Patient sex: M
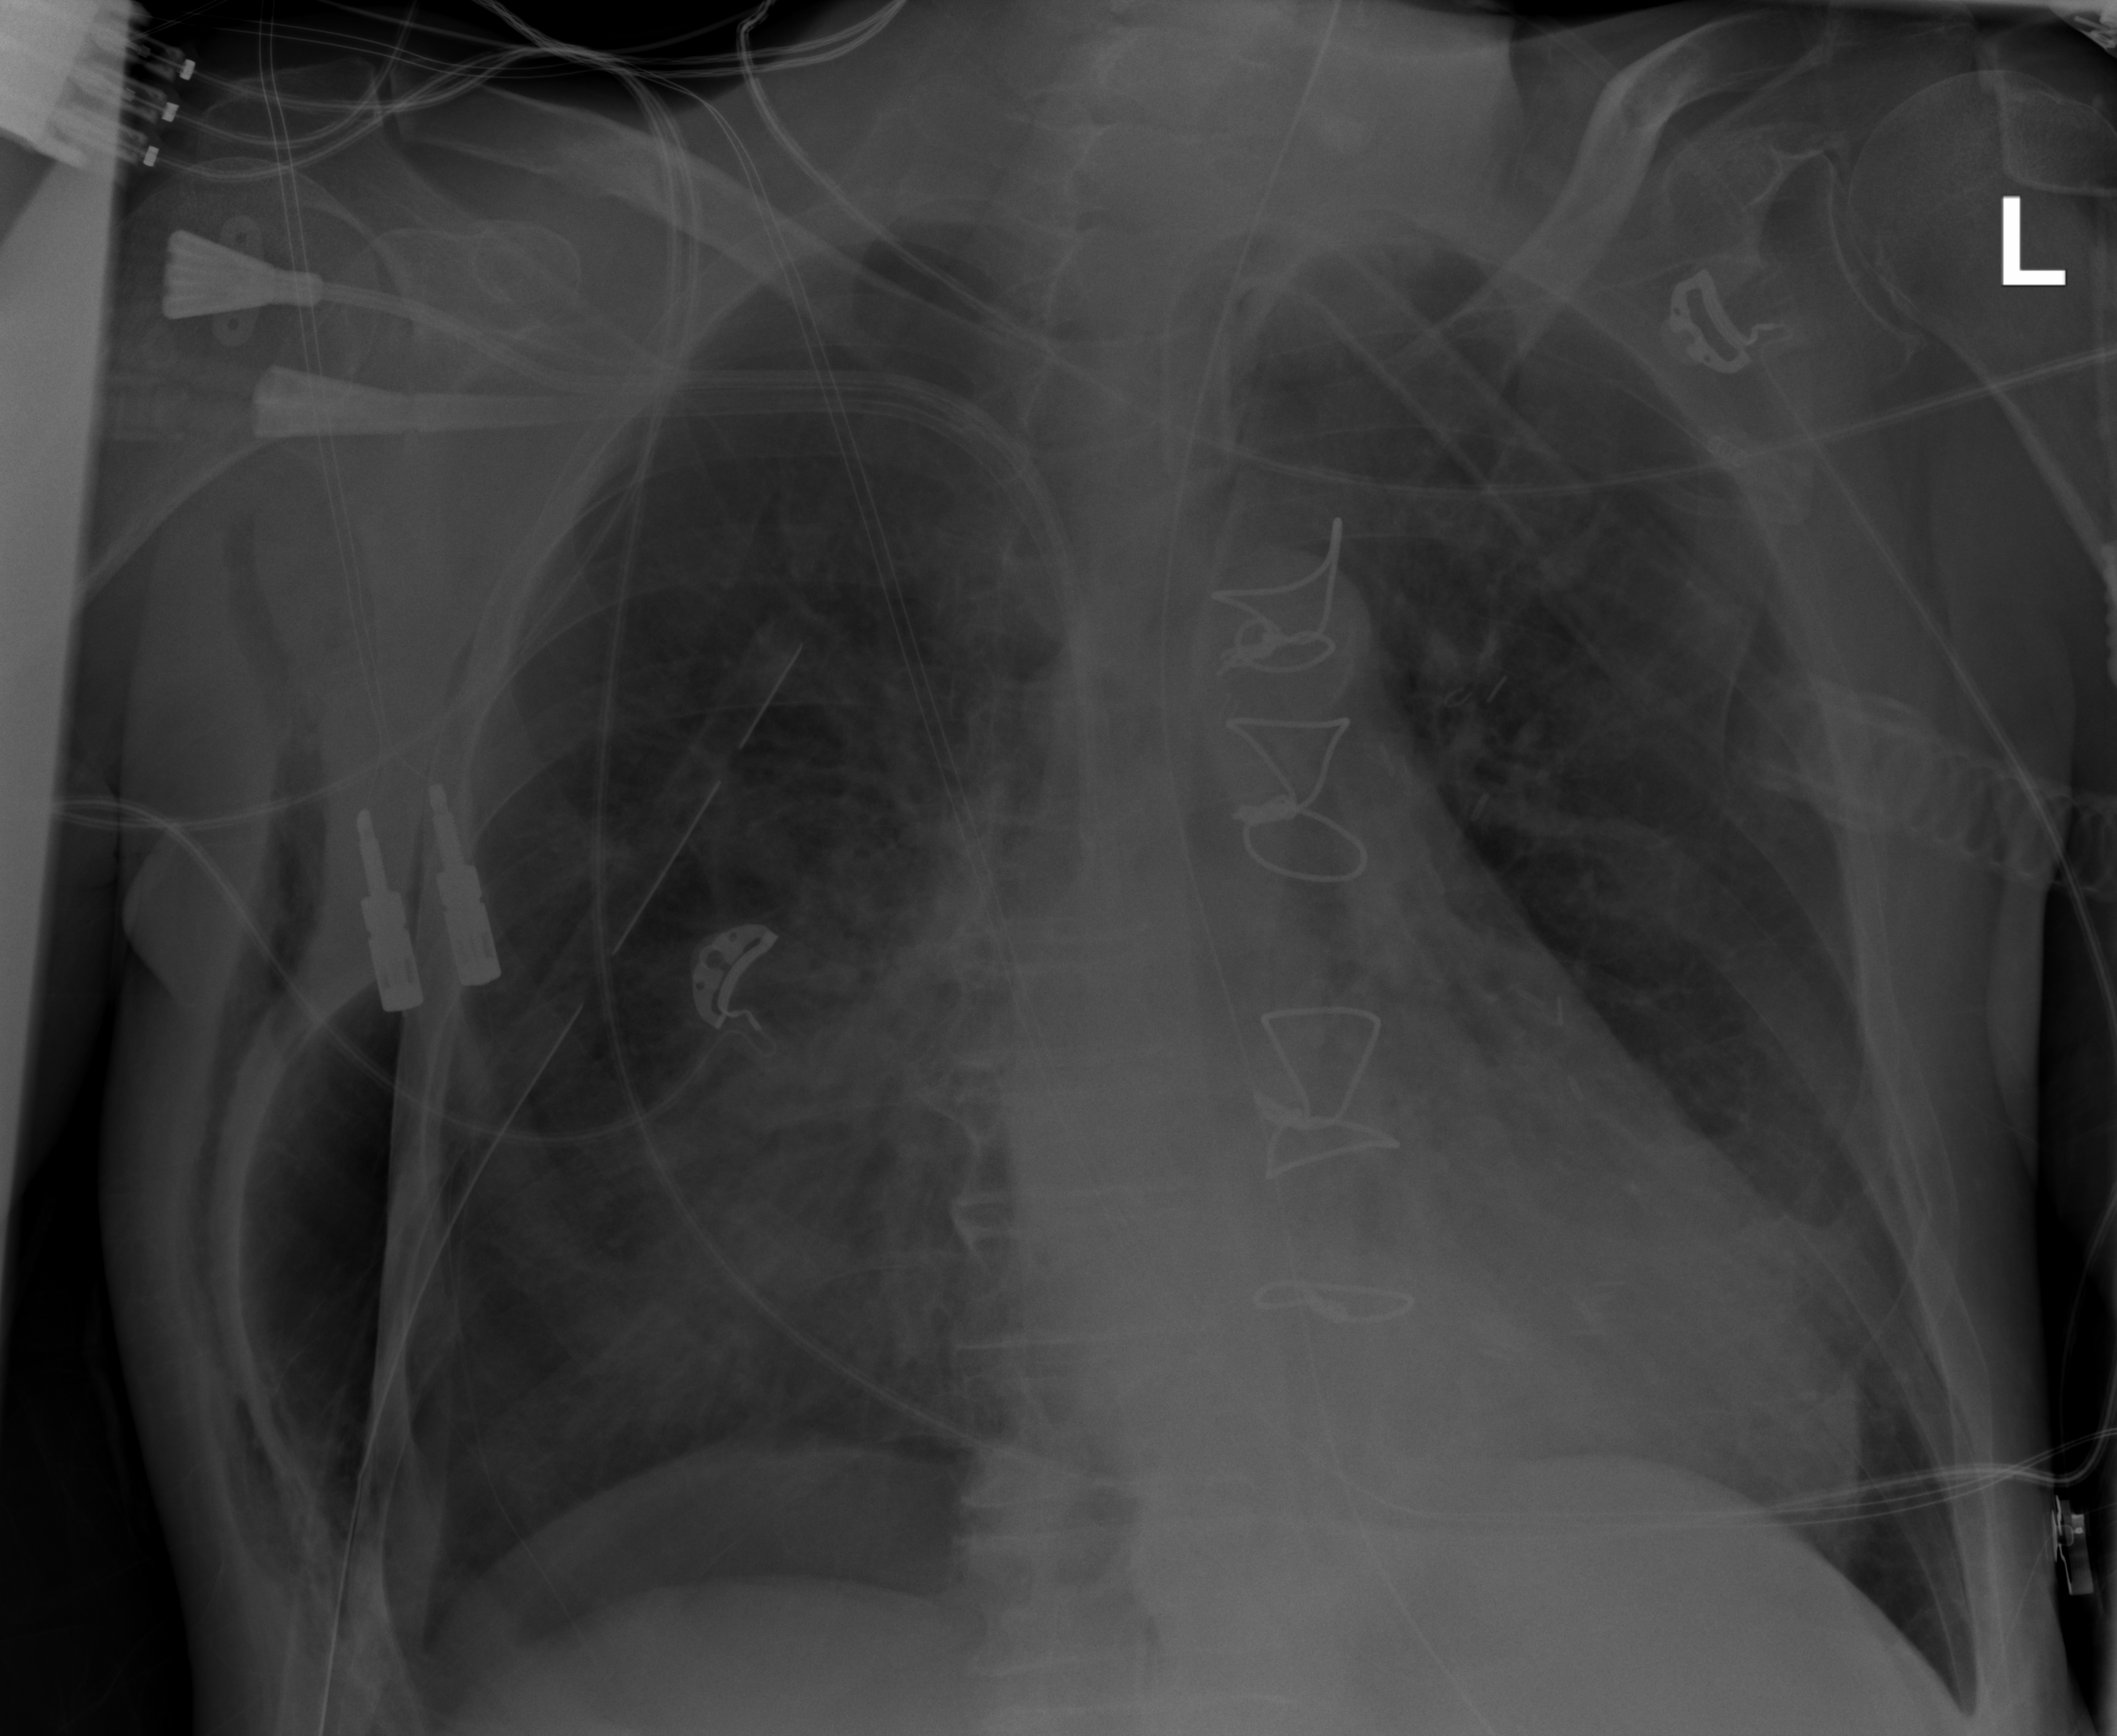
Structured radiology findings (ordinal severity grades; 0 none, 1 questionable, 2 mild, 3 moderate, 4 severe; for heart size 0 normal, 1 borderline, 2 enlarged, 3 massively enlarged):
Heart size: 1
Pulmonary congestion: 0
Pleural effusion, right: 0
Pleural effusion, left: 0
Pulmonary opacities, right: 1
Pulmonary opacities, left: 0
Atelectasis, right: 2
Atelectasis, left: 0